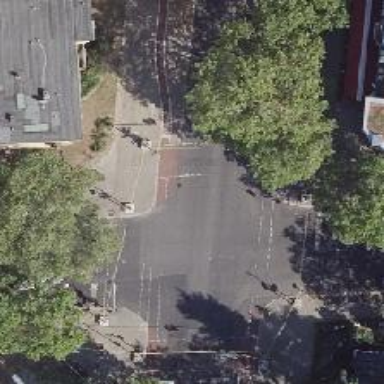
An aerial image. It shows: Crossing with traffic signals.